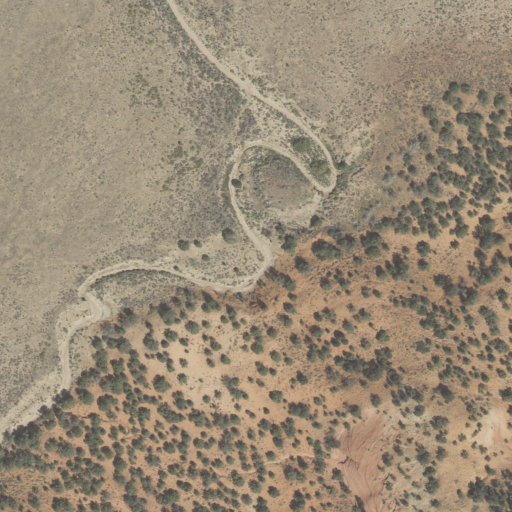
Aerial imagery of valley in Utah named Cottonwood Canyon containing only shrub